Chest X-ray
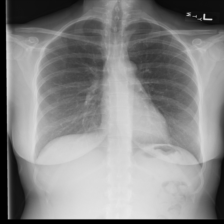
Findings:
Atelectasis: negative
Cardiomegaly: negative
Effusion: negative
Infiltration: negative
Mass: negative
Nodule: negative
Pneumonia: negative
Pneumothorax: negative
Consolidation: negative
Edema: negative
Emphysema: negative
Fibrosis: negative
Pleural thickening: negative
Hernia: negative